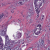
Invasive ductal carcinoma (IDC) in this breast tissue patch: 1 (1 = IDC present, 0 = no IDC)